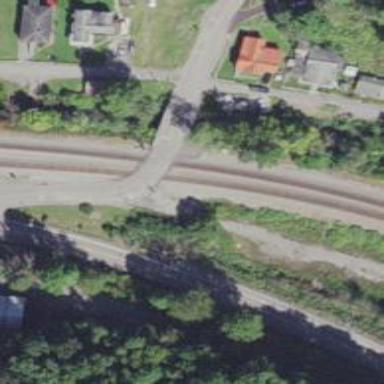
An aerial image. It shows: Level crossing along the railway.